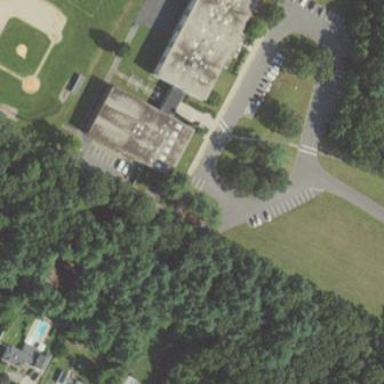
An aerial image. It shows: School building.